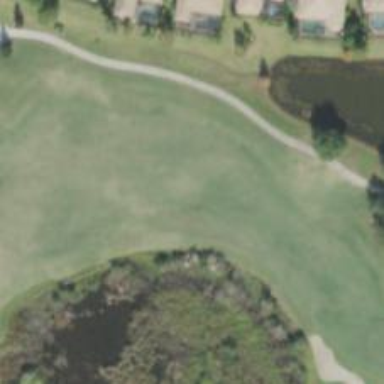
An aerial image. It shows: View of golf hole.